Question: I have two images, one should go slightly above like this one.

This is what I have so far: <URL> At the moment if I put it slightly downwards, the other image will get over the dogs image.
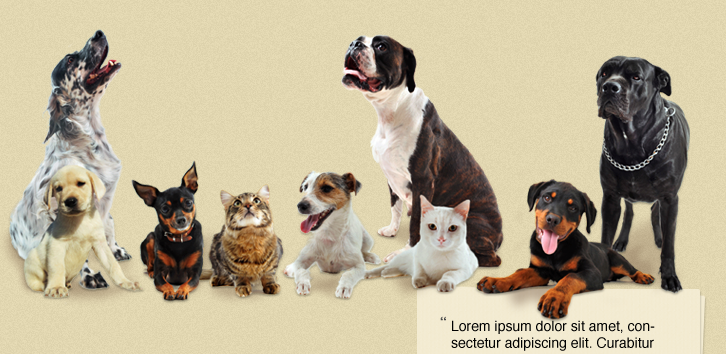
Answer: you can solve this giving your dogs image a higher <URL>
In your case:
'''
#dogsProducts {
...
z-index: 2;
}
'''
result: